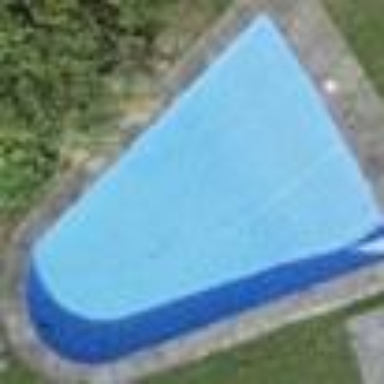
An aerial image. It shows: Swimming pool located in leisure land.